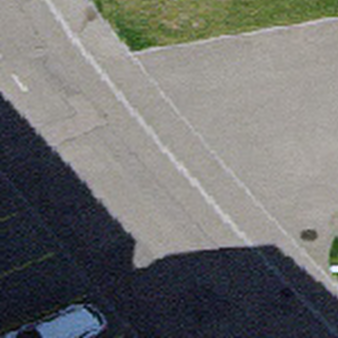
Label: other